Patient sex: F
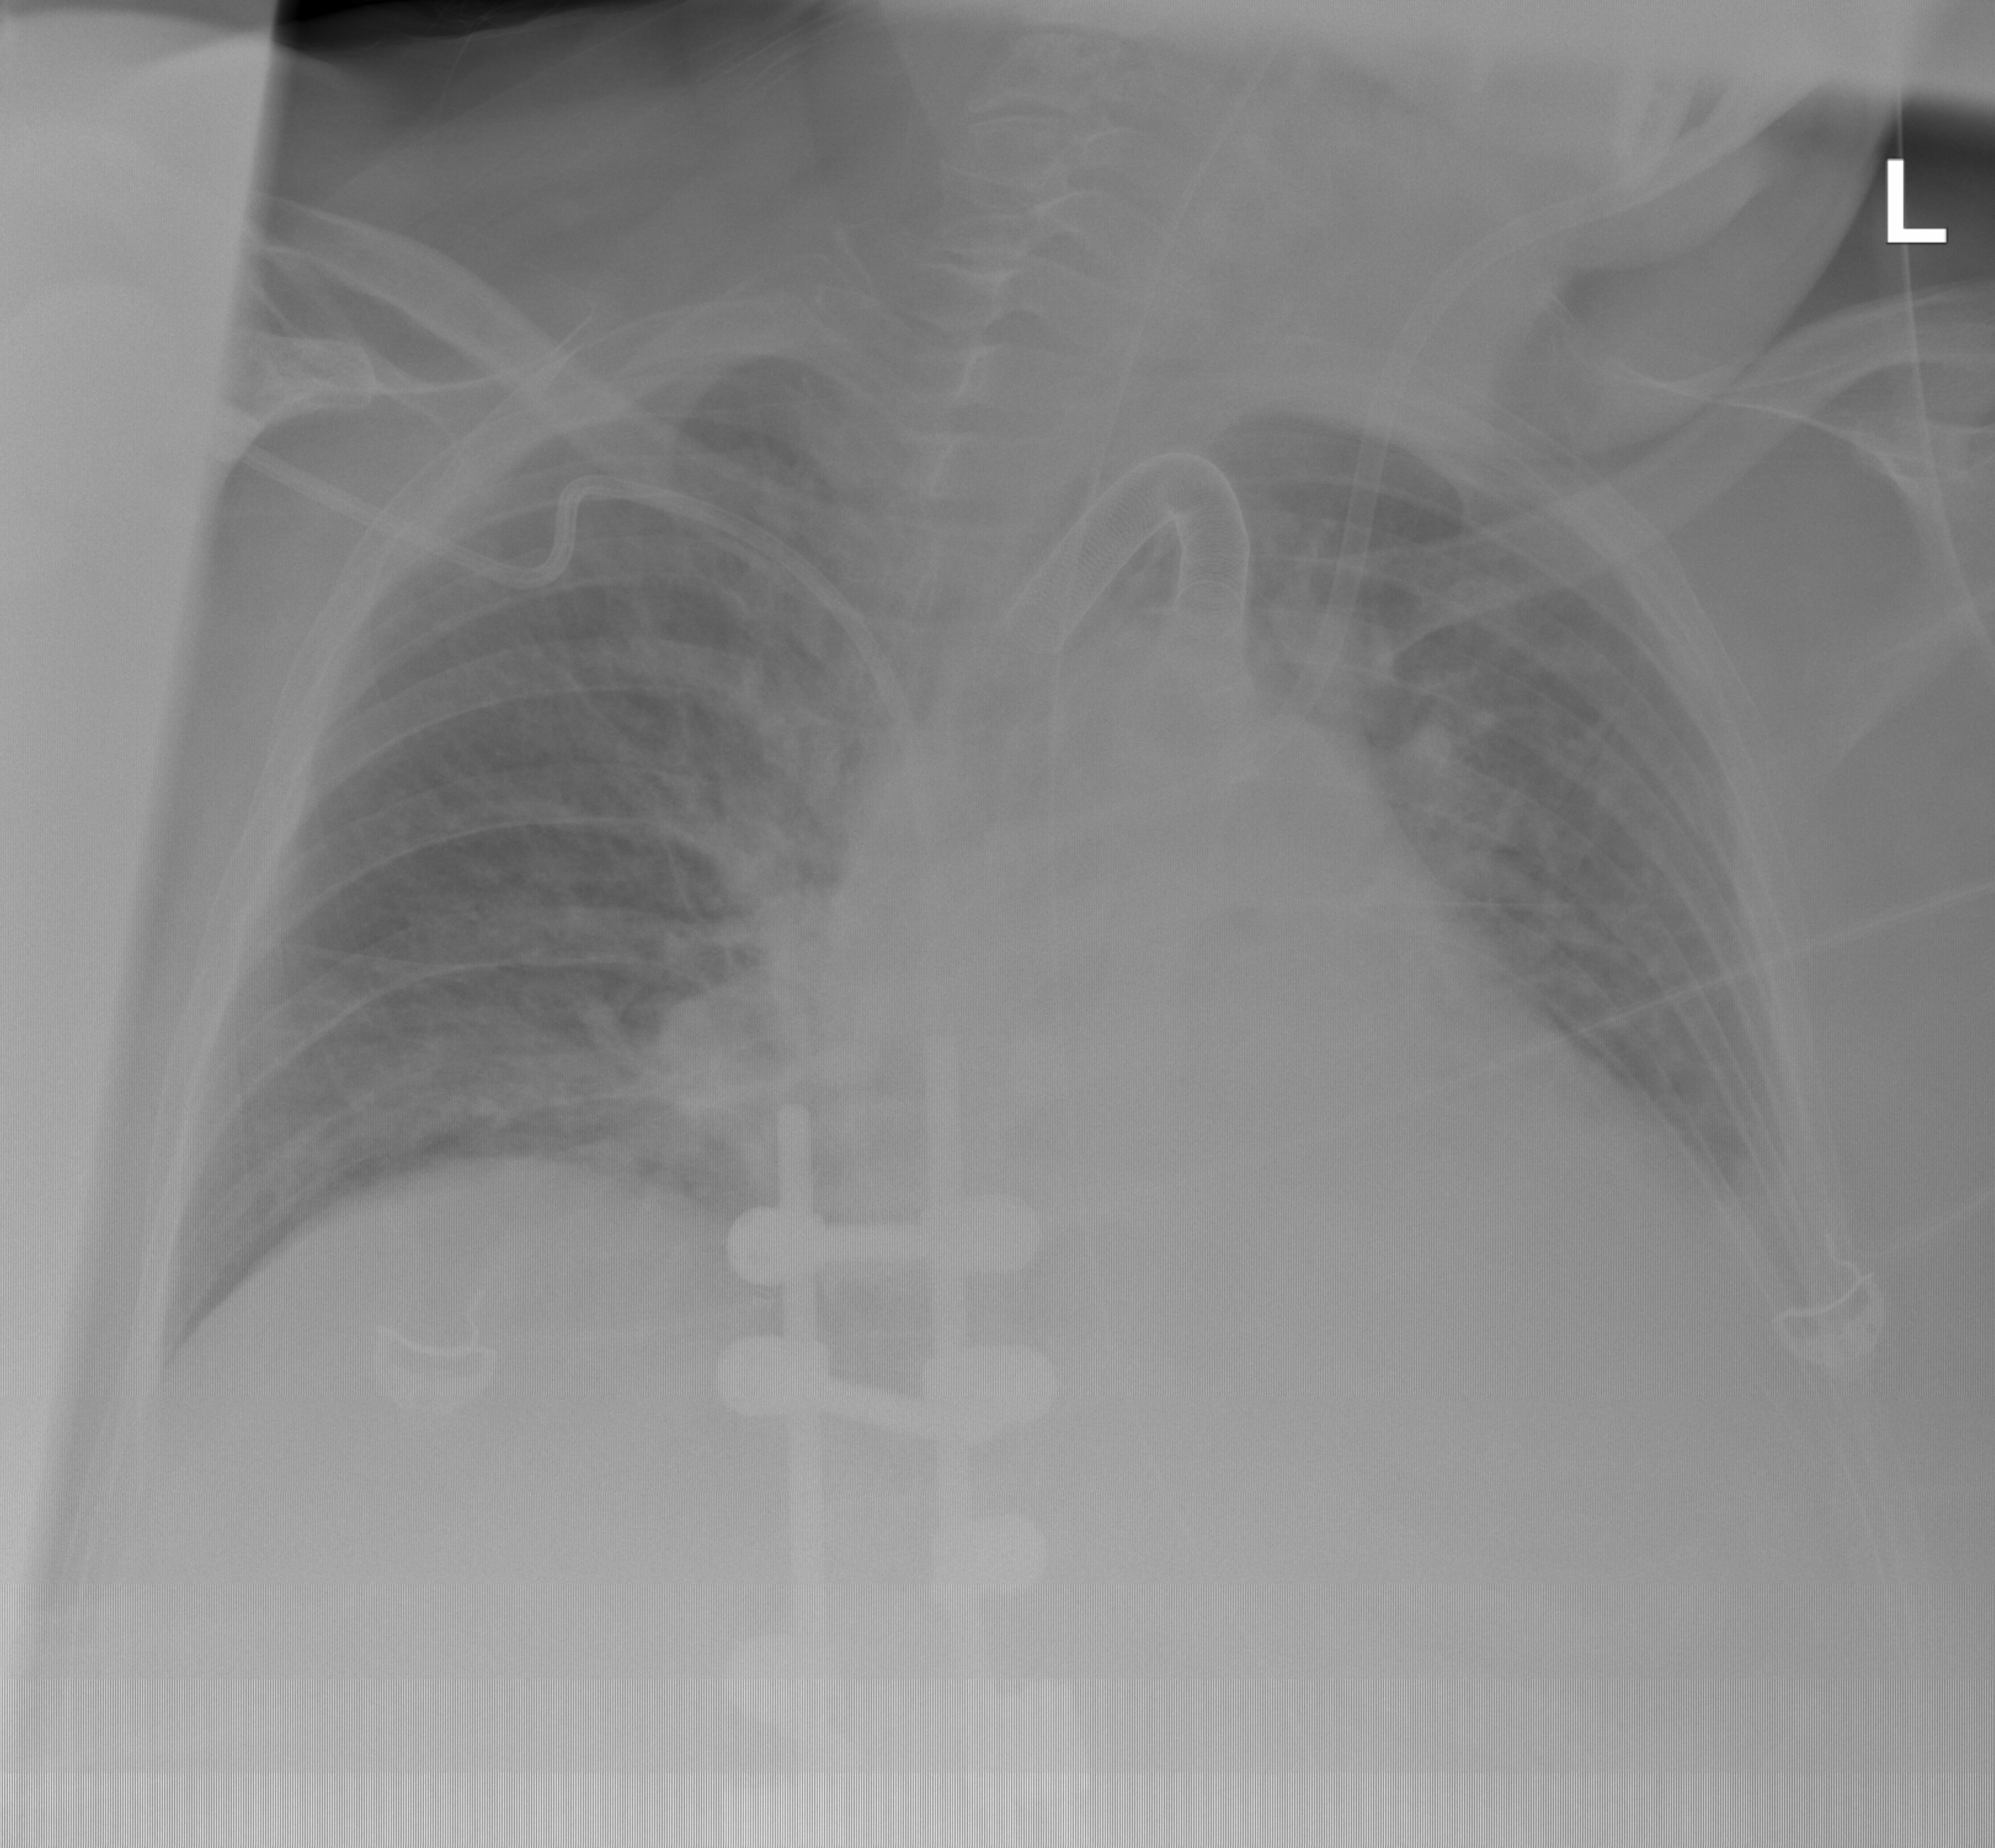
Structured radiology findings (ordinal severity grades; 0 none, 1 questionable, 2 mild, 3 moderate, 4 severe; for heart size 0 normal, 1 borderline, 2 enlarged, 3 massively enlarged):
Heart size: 2
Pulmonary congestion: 3
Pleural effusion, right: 0
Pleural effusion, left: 2
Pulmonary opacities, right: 2
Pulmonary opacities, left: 0
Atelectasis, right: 3
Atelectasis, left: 3